Question: What is the result of this measurement?
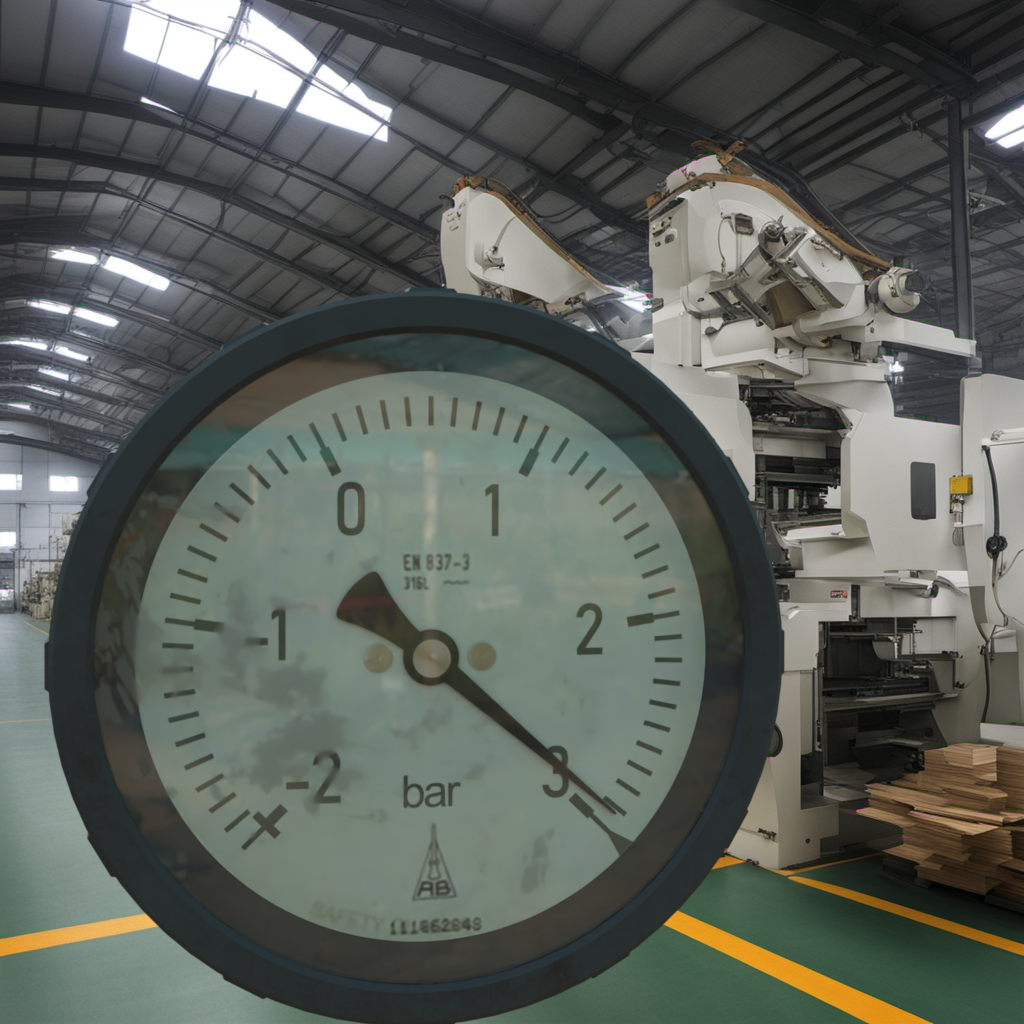
Answer: The result is 2.98
Question: What is the value range of the measurement in the image?
Answer: The range is from -2 to 3
Question: What is the minimum and maximum value of this measurement?
Answer: The minimum value is -2 and the maximum value is 3